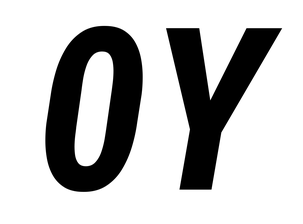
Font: Roboto-Italic_Condensed_Bold_Italic